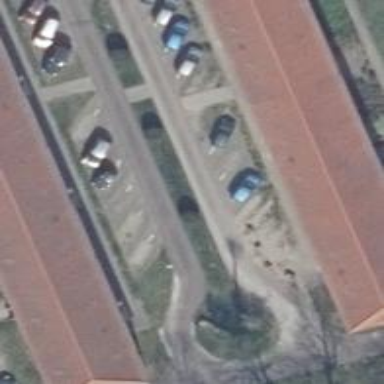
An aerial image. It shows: Parking area.